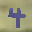
Label: 4